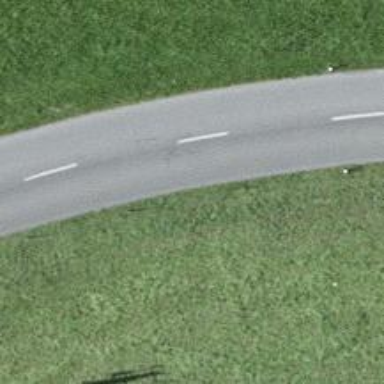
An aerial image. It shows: Tertiary road.